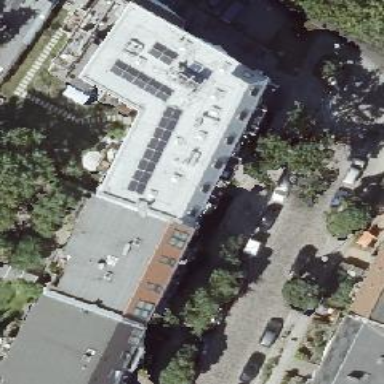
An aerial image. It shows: Flat-roofed apartment building.